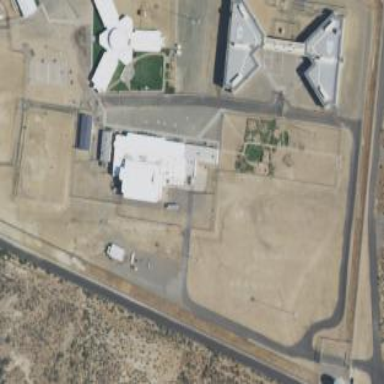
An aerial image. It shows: Prison surrounded by fence.